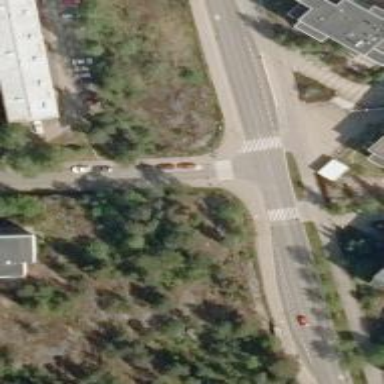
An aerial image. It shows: Road with "give way" sign.